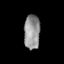
Tissue: lung
Cell type: Myeloid cells
Senescence score: 0.2207
Nuclear area (px): 537
Mean DAPI intensity: 148.048